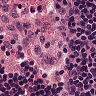
Metastatic tissue present: no